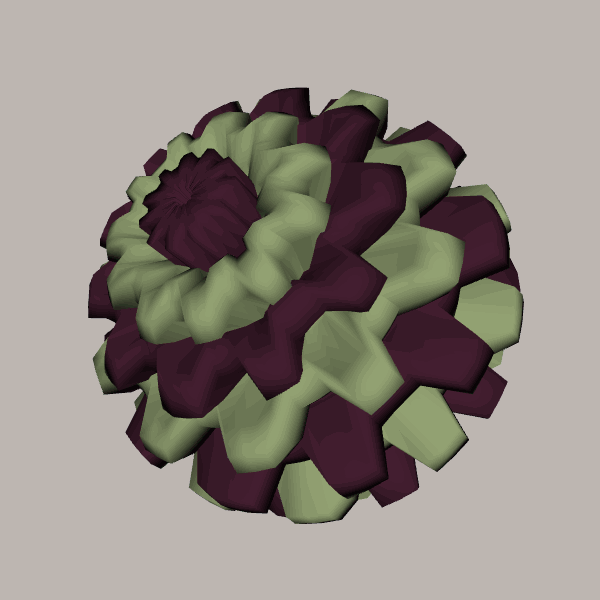
Background: light